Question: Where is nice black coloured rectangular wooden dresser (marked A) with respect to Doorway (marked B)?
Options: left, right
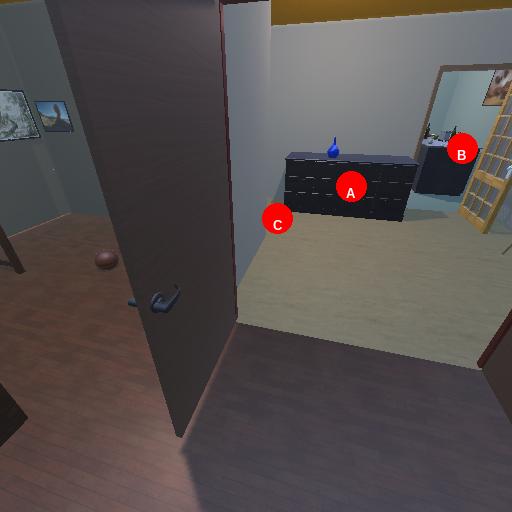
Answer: left